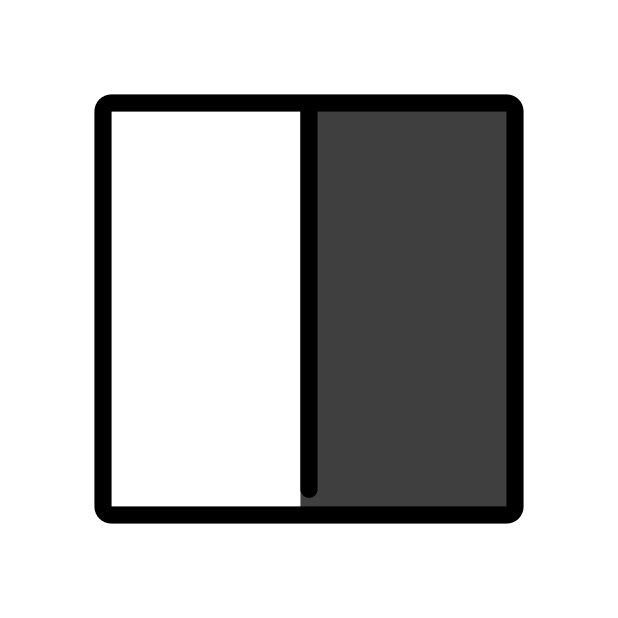
Emoji: ◨
Name: square with right half black
Unicode: 0x25e8